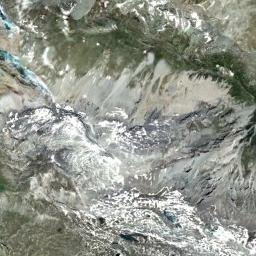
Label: snowberg